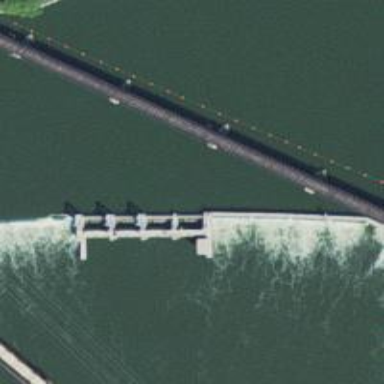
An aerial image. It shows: Dam along waterway.